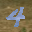
Label: 4